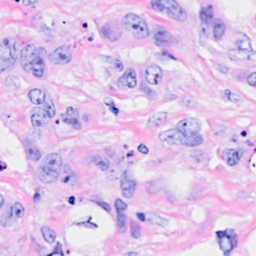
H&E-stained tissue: Breast